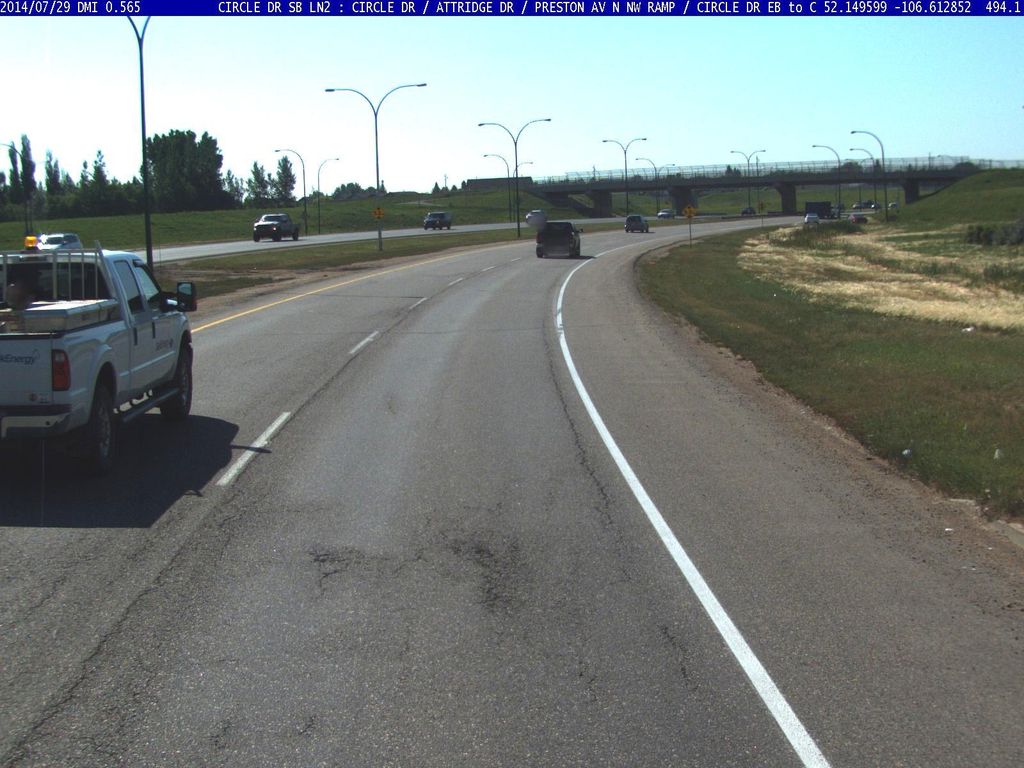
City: saskatoon